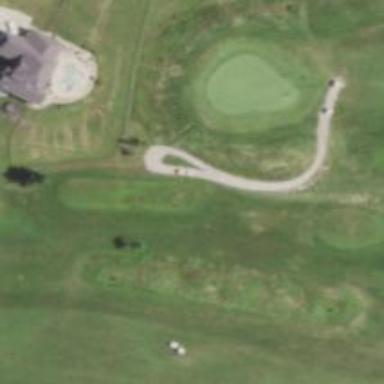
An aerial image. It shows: Golf tee.